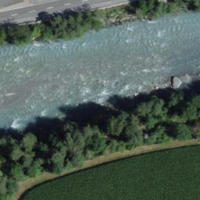
EUNIS habitat code: 15
Species observed at this site:
Prunus padus